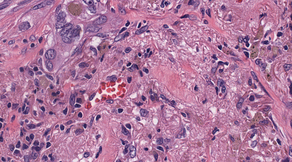
Tumor epithelial tissue: yes
Tumor-associated stroma tissue: yes
Normal tissue: no